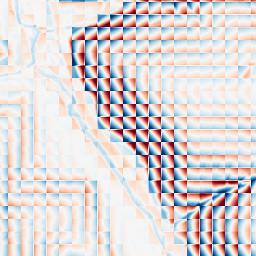
Category: wavelet
Decomposition family: wavelet_biorthogonal
Decomposition parameters: wavelet: bior1.3
level: 4
Upsampling method: sinc_hamming
Upsampling parameters: scale: 2
kernel_size: 4
Upsampling scale: 2